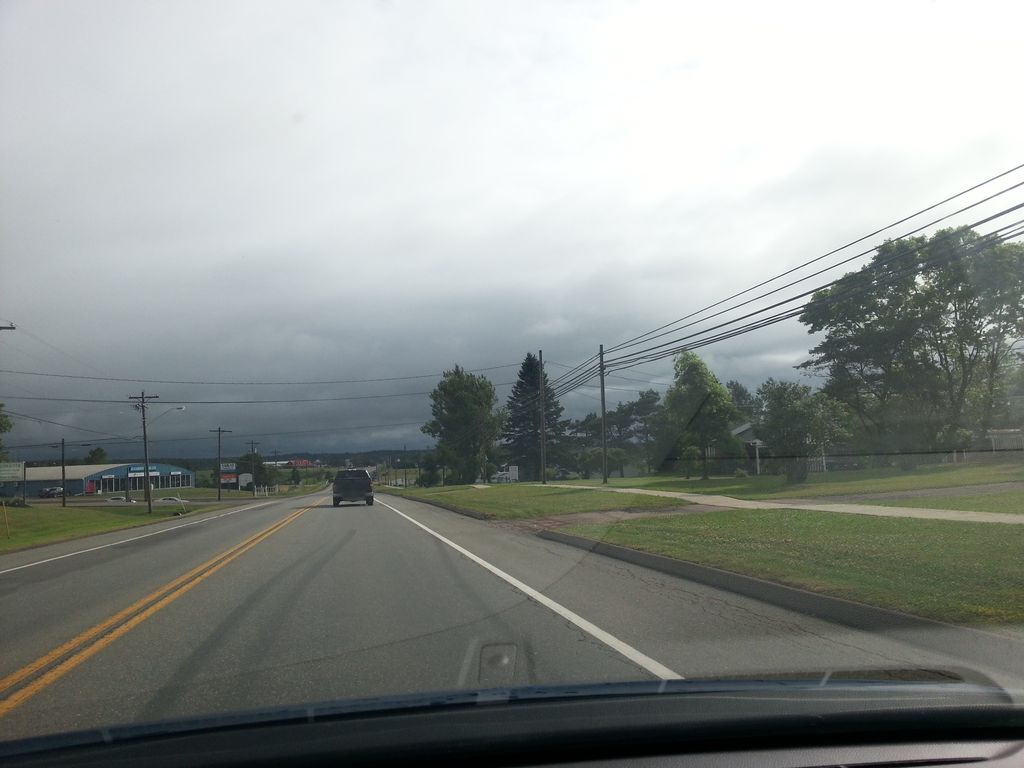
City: charlottetown